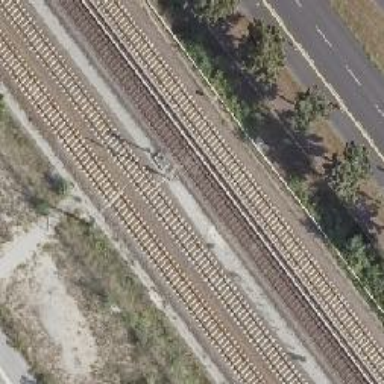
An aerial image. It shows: Milestone along the railway with catenary mast.